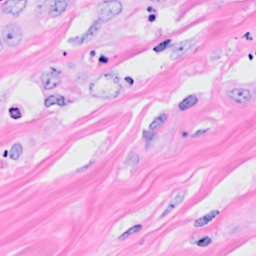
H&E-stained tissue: Breast